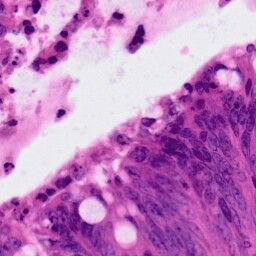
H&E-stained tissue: Colon